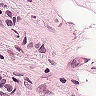
Metastatic tissue present: yes